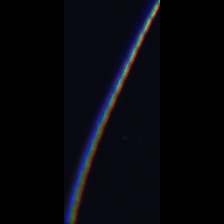
Taxon: Psuedo-nitzschia
Group: Diatoms